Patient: sex M, age 46
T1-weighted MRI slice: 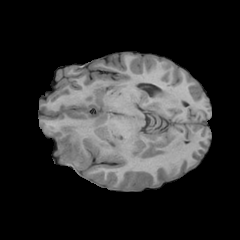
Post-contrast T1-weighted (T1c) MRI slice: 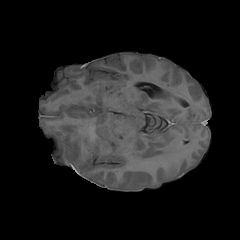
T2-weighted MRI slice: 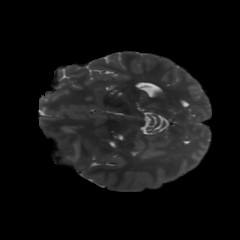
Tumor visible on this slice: yes
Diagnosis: Glioblastoma, IDH-wildtype
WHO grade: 4